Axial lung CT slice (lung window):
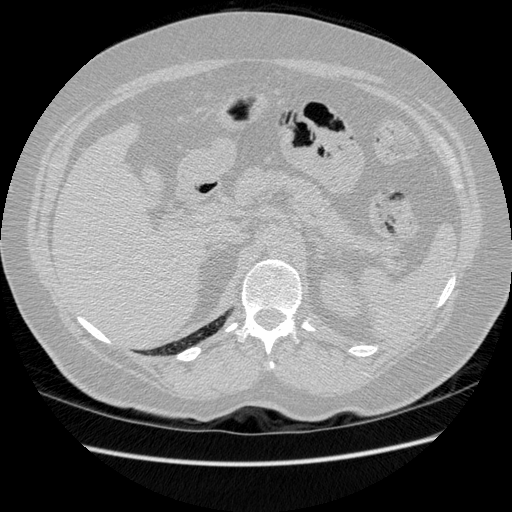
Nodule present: no